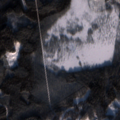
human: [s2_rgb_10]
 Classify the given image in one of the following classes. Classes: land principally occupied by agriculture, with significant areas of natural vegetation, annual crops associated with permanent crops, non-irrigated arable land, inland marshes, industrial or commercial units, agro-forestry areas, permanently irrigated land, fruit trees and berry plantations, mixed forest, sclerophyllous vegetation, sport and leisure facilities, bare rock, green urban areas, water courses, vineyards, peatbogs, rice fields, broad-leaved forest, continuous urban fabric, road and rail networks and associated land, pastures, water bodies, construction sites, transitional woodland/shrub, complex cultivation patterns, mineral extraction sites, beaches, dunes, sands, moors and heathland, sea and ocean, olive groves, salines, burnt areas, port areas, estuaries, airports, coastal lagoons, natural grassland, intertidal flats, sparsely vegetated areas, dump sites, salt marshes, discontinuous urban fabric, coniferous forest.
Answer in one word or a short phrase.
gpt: land principally occupied by agriculture, with significant areas of natural vegetation, coniferous forest, mixed forest, transitional woodland/shrub